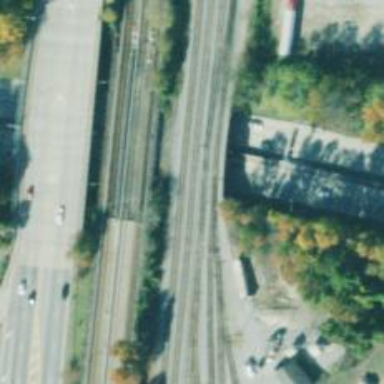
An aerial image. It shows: Railway bridge.